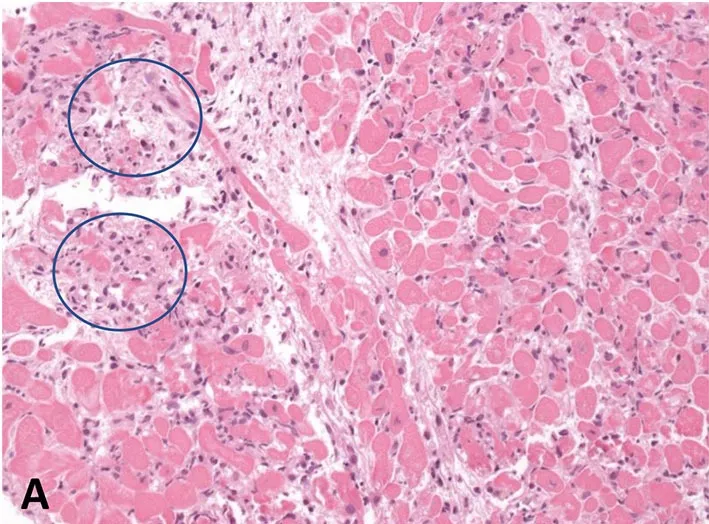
Histology.
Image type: pathology (h&e)